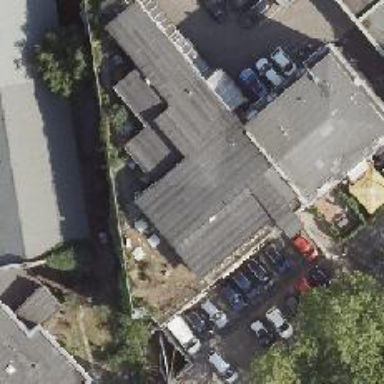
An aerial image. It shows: Shop that sells cars.